Identify the transformations in the second image compared to the first.
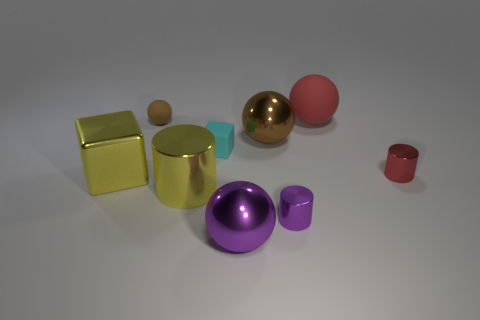
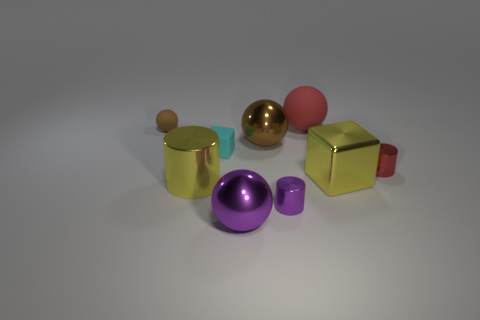
the large cube is in a different location
the yellow cube moved
the shiny cube is in a different location
the large yellow metal block changed its location
the large yellow metal cube that is left of the tiny matte cube moved
the big yellow shiny cube left of the cyan matte block moved
the large yellow metallic cube that is on the left side of the rubber cube moved
the big yellow metal cube that is in front of the red metallic thing is in a different location